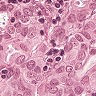
Metastatic tissue present: yes